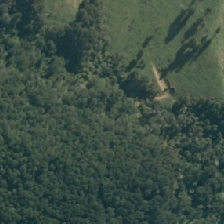
Land cover: indigenous_forest